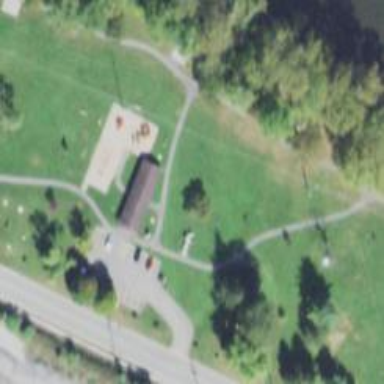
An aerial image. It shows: Memorial site with historic significance.